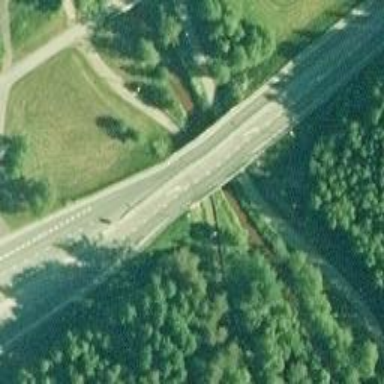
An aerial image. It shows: Secondary road crossing bridge.